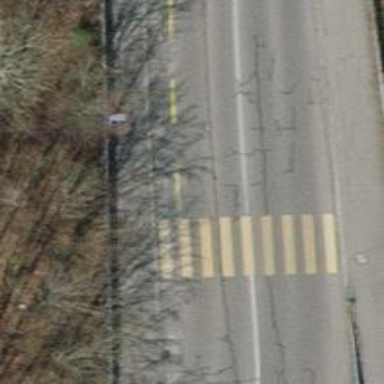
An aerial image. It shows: Uncontrolled road crossing.